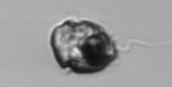
Label: Proterythropsis